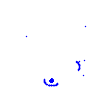
Particle: electron